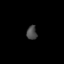
Tissue: lung
Cell type: Endothelial cells
Senescence score: 0.5712
Nuclear area (px): 141
Mean DAPI intensity: 73.752